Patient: sex M, age 58
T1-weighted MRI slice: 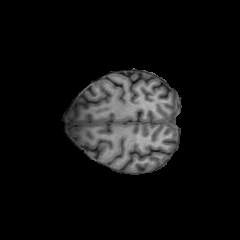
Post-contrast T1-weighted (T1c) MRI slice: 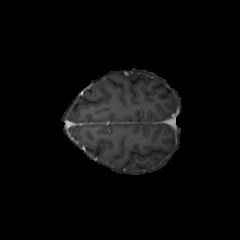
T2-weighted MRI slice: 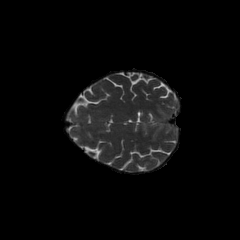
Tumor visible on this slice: no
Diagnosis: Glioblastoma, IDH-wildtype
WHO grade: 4